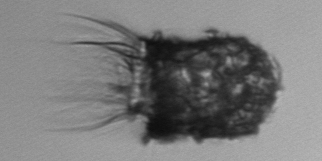
Label: Stenosemella_pacifica